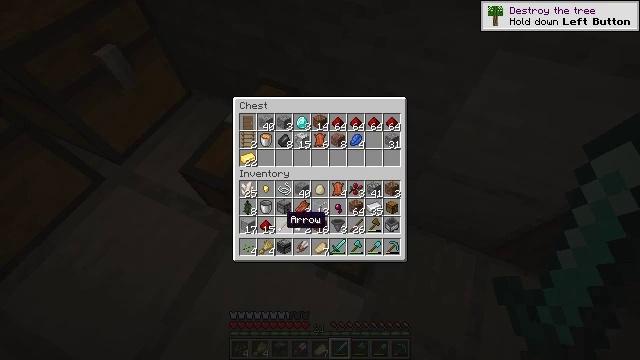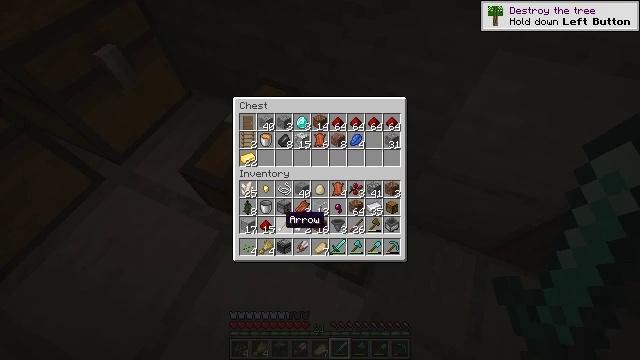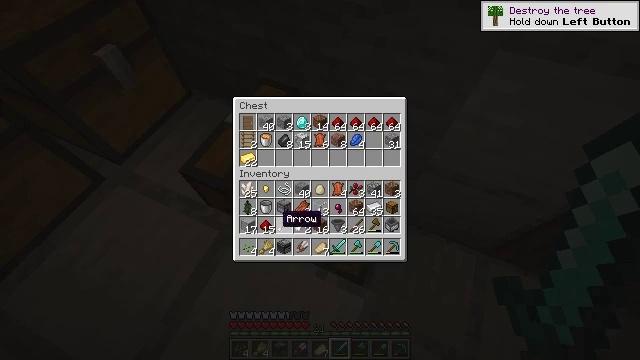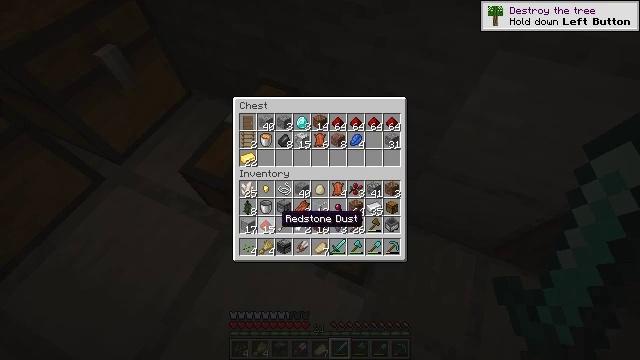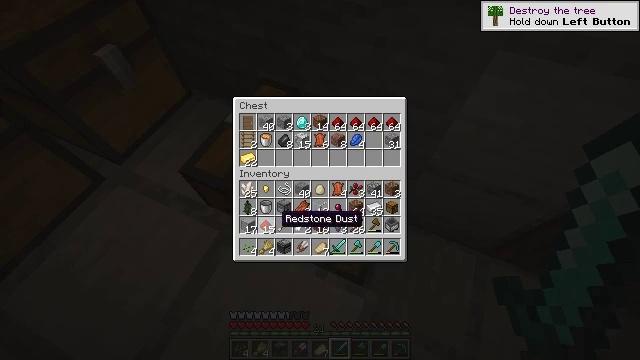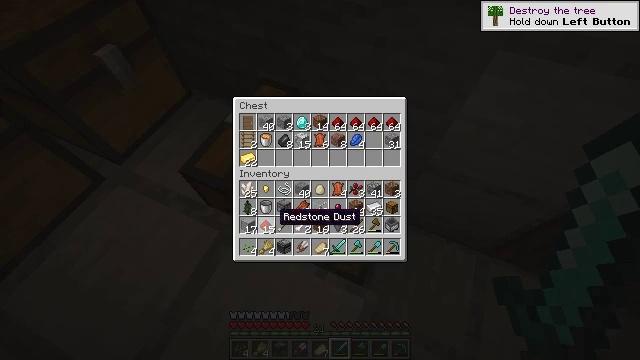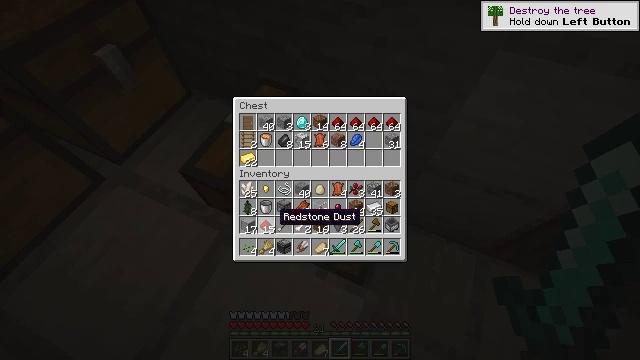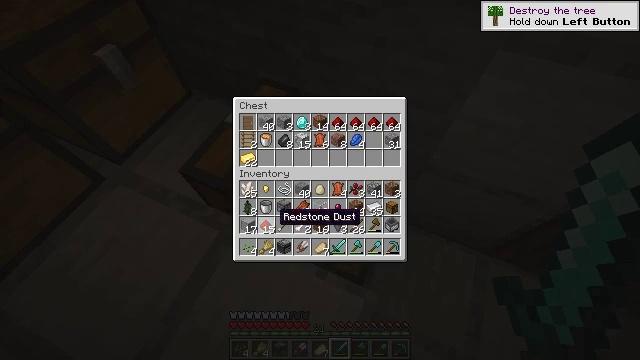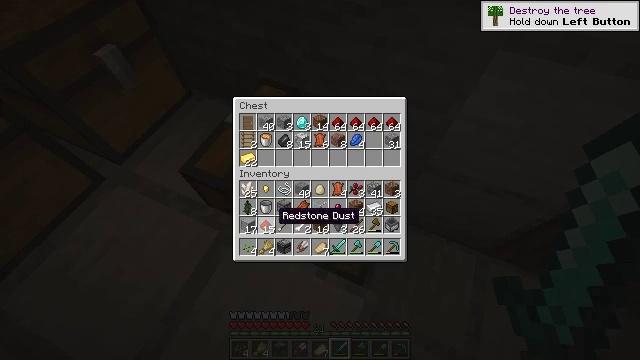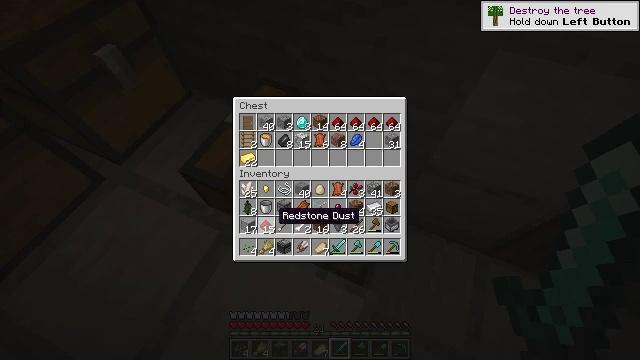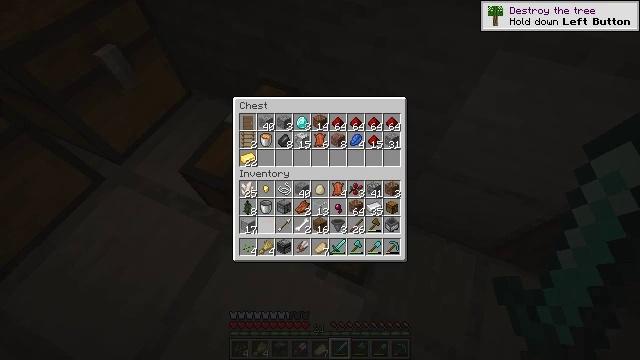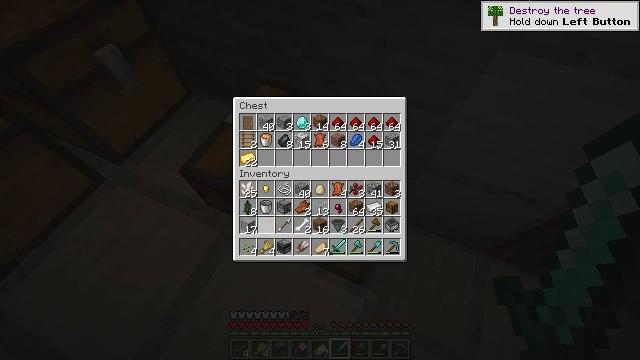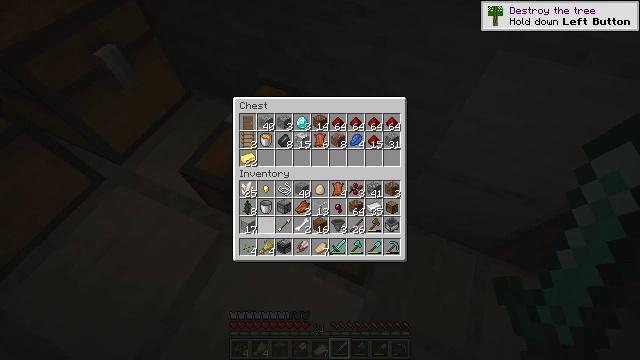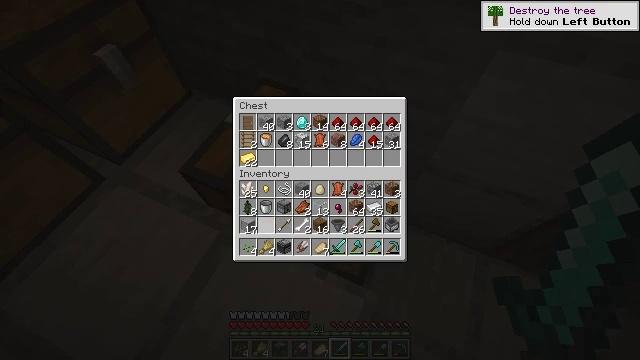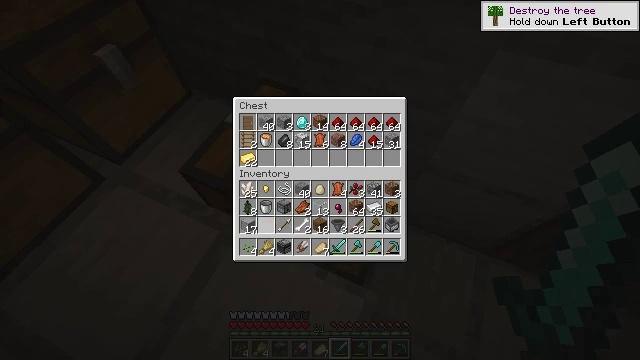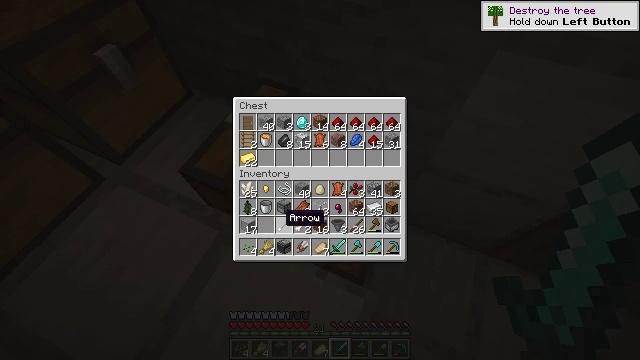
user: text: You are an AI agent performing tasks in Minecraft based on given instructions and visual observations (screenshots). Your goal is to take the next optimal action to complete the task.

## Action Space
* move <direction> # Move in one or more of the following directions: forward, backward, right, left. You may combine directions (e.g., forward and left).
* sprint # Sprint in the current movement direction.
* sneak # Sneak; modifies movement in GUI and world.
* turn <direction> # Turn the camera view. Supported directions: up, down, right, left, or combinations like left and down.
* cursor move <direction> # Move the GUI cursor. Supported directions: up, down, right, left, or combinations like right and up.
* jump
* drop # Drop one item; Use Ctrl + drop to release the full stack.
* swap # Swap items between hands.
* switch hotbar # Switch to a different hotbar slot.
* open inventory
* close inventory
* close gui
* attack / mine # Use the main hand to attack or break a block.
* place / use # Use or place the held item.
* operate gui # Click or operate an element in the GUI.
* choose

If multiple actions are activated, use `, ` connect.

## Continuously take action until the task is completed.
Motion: motion action
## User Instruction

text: craft item air
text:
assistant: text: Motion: sneak
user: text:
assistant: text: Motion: sneak
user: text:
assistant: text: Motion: sneak
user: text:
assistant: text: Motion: sneak
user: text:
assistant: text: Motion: sneak
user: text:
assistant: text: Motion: sneak
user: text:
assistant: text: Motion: sneak
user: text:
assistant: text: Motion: sneak
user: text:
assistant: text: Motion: sneak
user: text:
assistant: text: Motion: sneak, attack / mine
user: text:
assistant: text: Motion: sneak, attack / mine
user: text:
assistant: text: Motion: sneak, attack / mine
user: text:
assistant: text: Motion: sneak
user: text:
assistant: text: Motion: sneak
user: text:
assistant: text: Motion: sneak
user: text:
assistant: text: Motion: sneak, turn right
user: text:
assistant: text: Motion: sneak, turn right
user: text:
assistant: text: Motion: sneak
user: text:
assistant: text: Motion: sneak
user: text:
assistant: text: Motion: sneak, turn right
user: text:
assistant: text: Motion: sneak, turn right
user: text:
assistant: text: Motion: sneak, turn right
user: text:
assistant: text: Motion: sneak, turn right
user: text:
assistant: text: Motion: sneak
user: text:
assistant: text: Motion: sneak
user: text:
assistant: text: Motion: sneak
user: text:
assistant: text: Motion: sneak
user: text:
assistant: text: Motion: sneak
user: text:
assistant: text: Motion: sneak
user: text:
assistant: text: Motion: sneak